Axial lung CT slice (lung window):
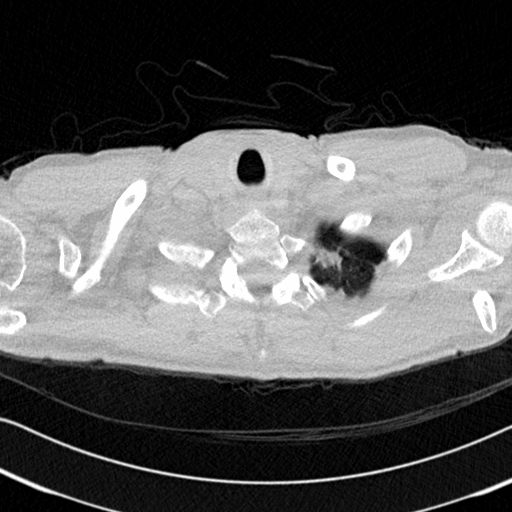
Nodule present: no